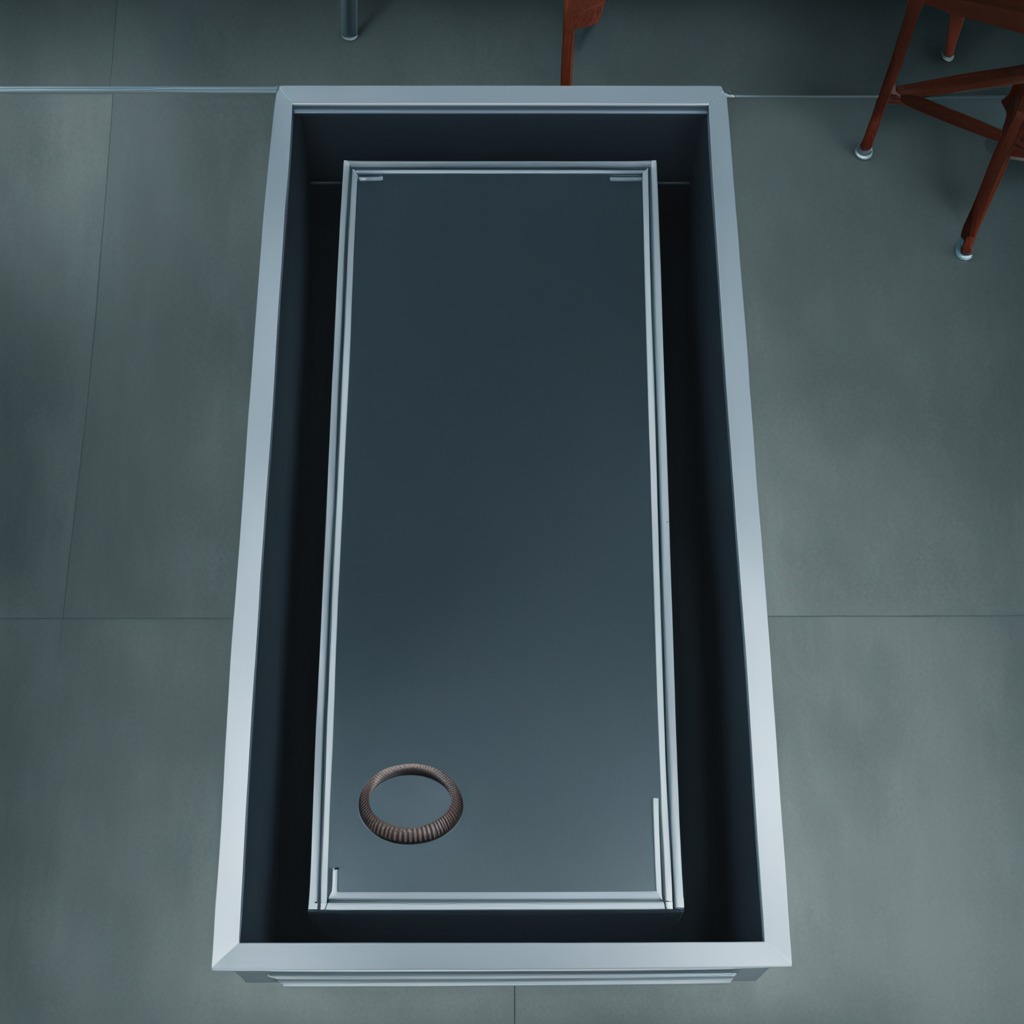
A flat metal washer is lying on a toolbox surface in an airplane hangar workshop.